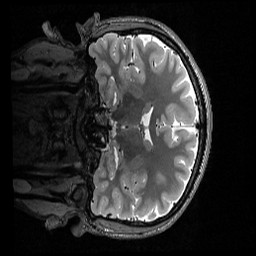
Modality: T2w
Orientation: coronal
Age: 19
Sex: male
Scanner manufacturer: siemens
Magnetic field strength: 3 T
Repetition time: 3.2 s
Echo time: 0.566 s